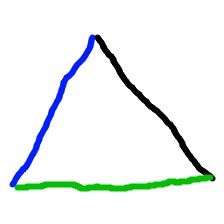
Shape: triangle